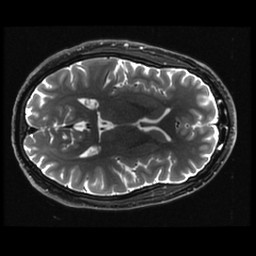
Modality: T2w
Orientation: axial
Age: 29
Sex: male
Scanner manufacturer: ge
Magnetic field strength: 3 T
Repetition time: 7 s
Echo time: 0.09794 s